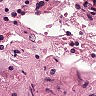
Metastatic tissue present: no